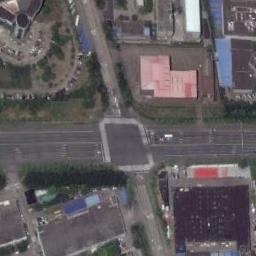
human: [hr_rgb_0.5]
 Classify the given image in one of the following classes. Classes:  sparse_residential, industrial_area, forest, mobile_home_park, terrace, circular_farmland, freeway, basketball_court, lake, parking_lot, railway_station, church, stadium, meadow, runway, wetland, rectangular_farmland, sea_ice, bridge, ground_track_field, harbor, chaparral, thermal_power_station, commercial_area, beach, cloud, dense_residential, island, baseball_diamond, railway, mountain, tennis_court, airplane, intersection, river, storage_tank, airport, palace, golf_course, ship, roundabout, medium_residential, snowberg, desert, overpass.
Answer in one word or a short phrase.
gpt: intersection